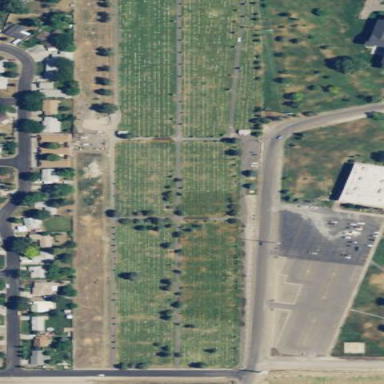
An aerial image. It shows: Cemetery.